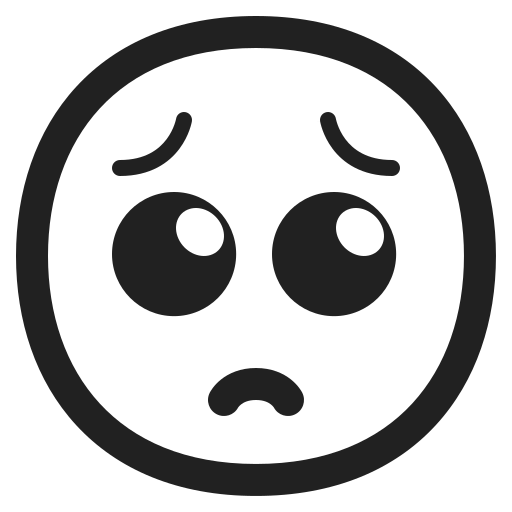
pleading face high contrast